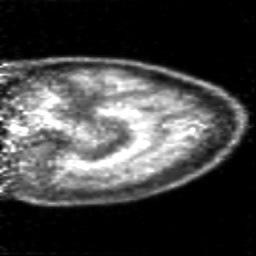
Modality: PET
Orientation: sagittal
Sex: female
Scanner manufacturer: siemens